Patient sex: M
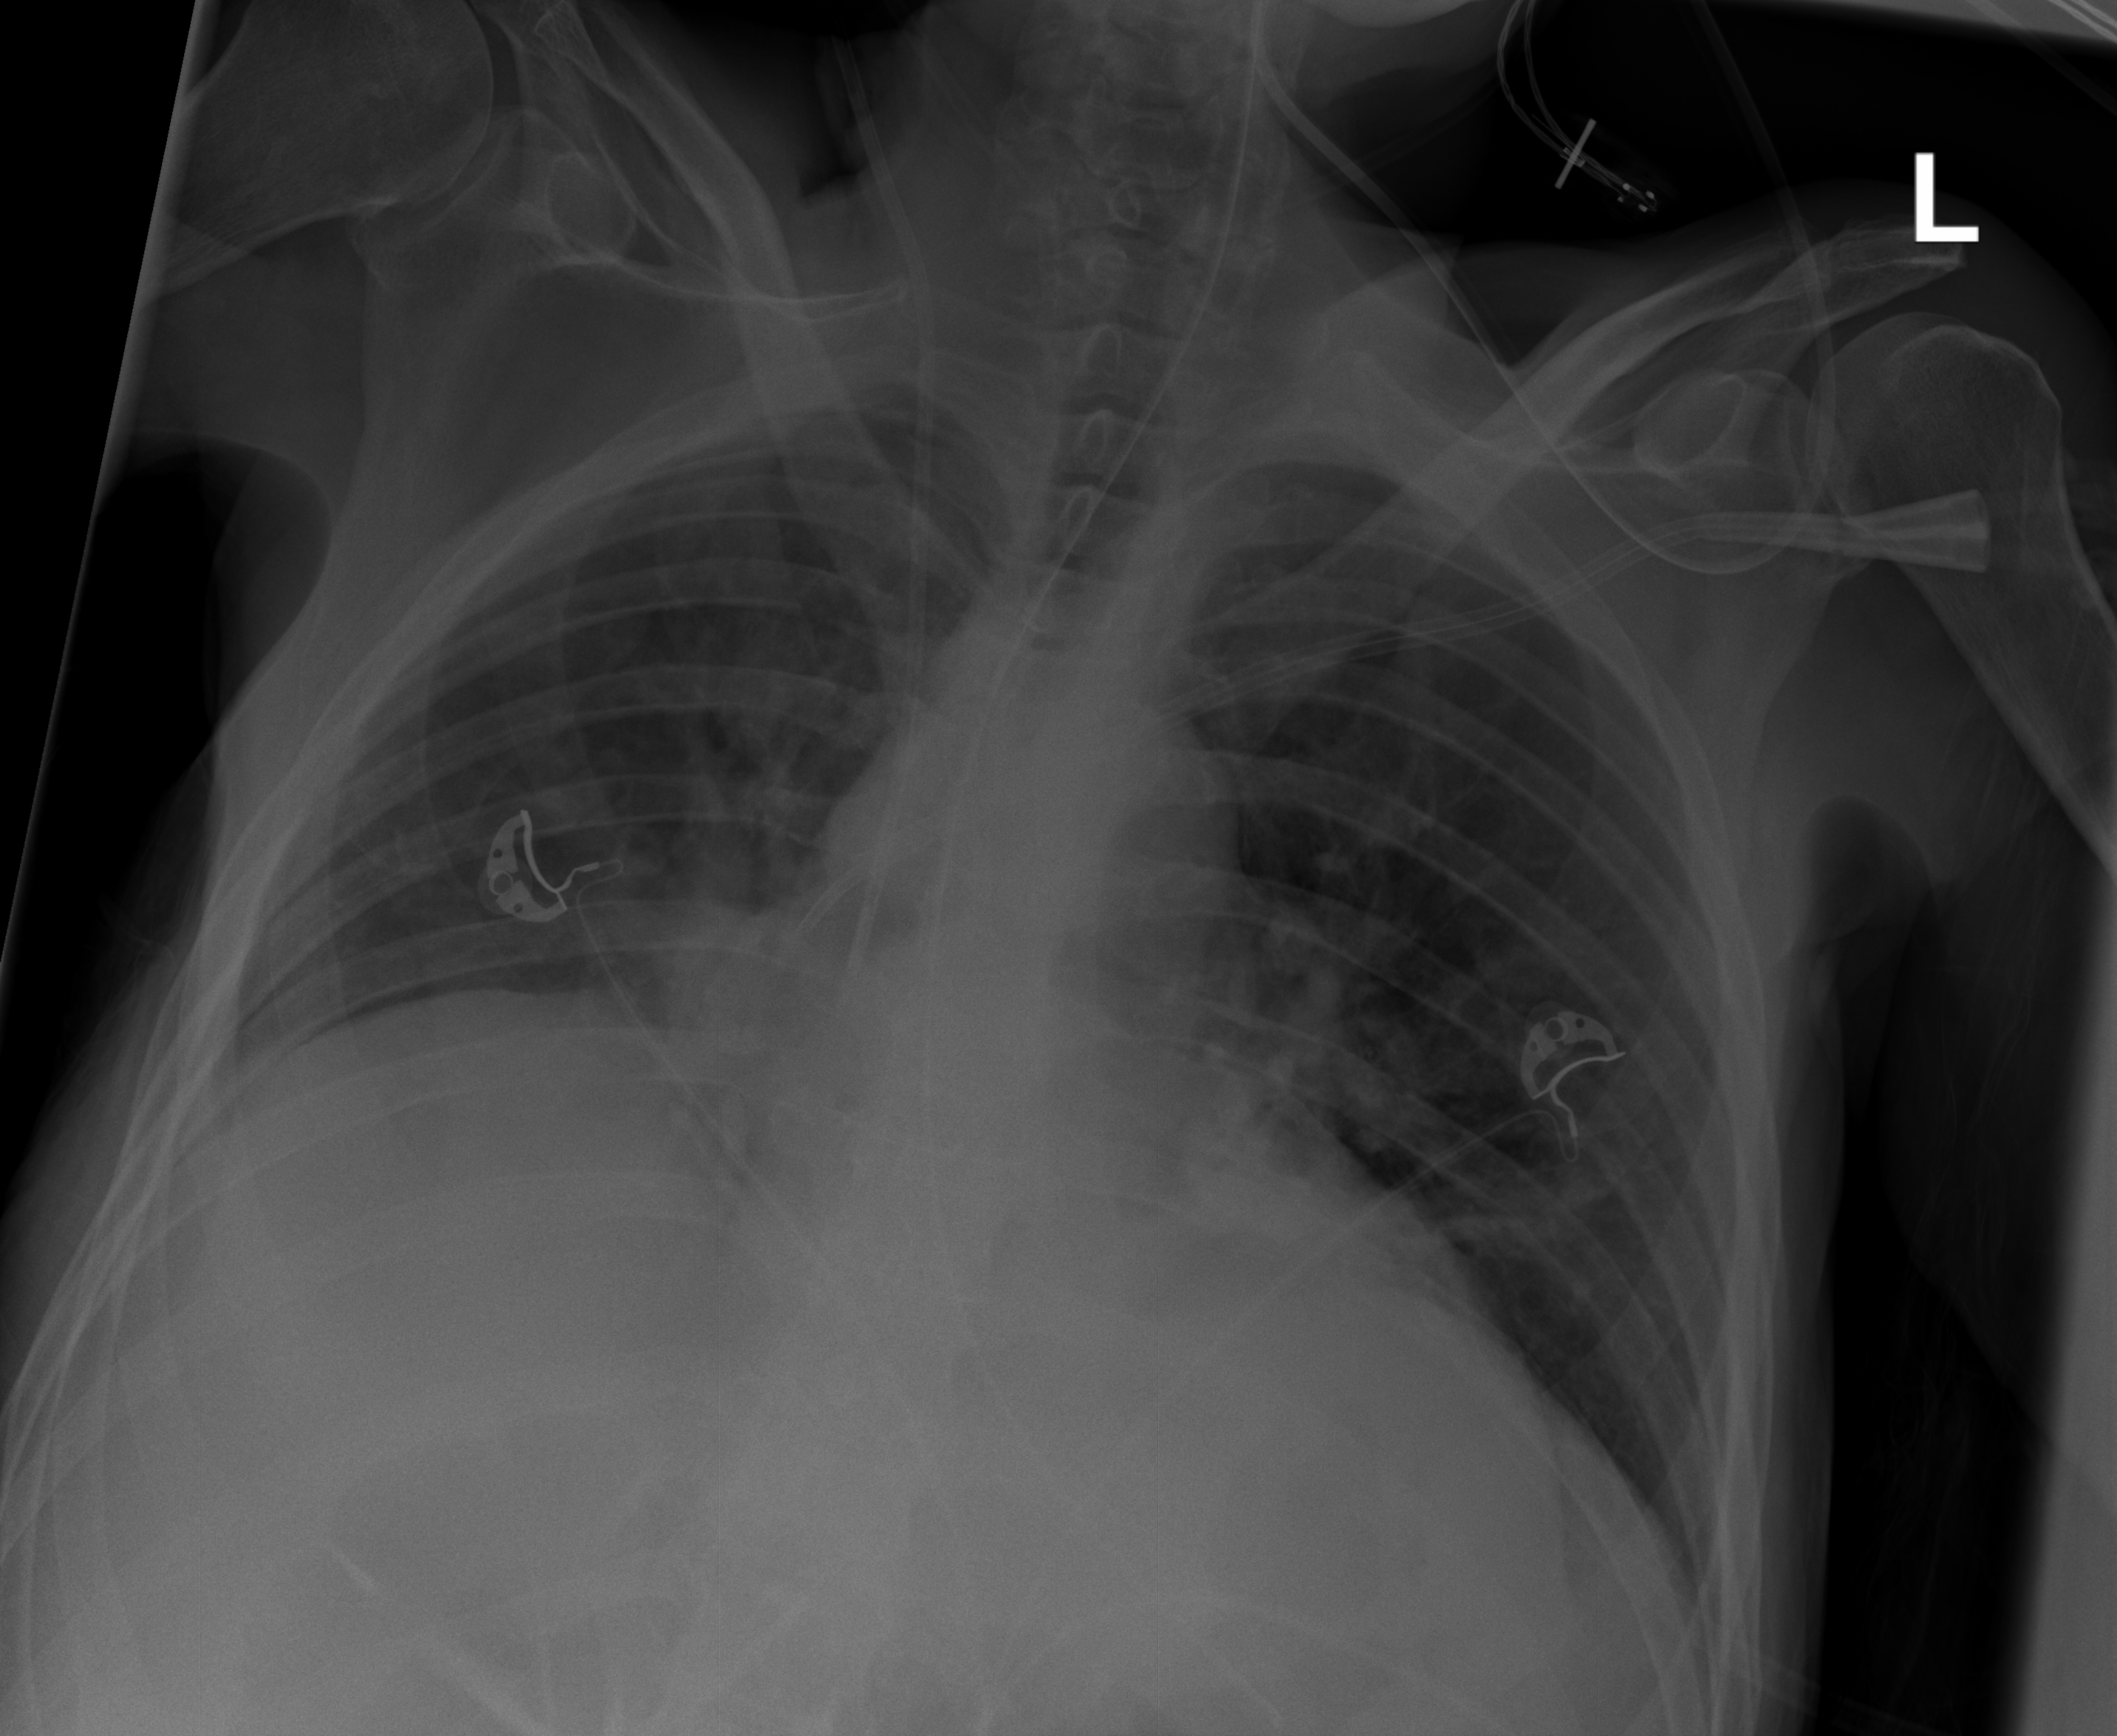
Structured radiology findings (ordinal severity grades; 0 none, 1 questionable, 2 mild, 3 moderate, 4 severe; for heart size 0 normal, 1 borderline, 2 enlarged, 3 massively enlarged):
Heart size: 0
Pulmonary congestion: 0
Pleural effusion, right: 2
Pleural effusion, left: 0
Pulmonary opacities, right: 1
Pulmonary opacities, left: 1
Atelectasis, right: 2
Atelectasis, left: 2